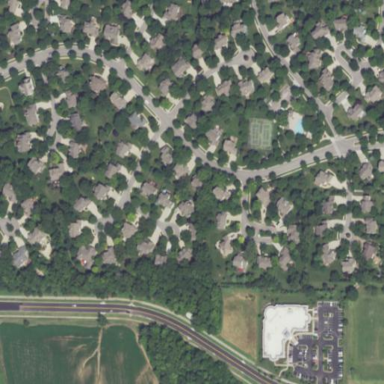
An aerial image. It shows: Single-family residential area.